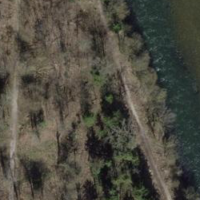
EUNIS habitat code: 41
Species observed at this site:
Corylus avellana
Mergus merganser